Aerial crown-view tile of a tropical tree (Barro Colorado Island, Panama), acquired 20250124:
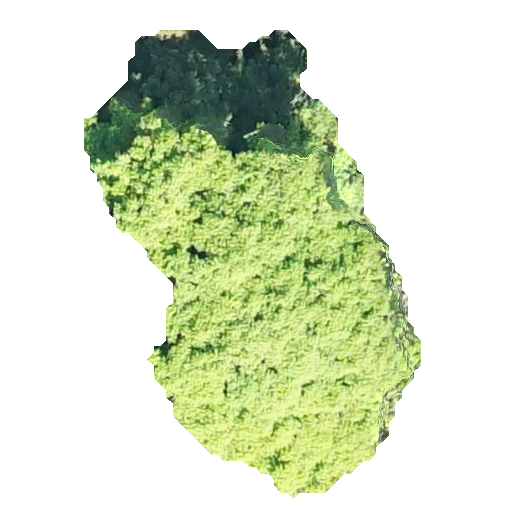
Species: Astronium graveolens
GBIF accepted scientific name: Astronium graveolens
Crown area: 147.472 m²